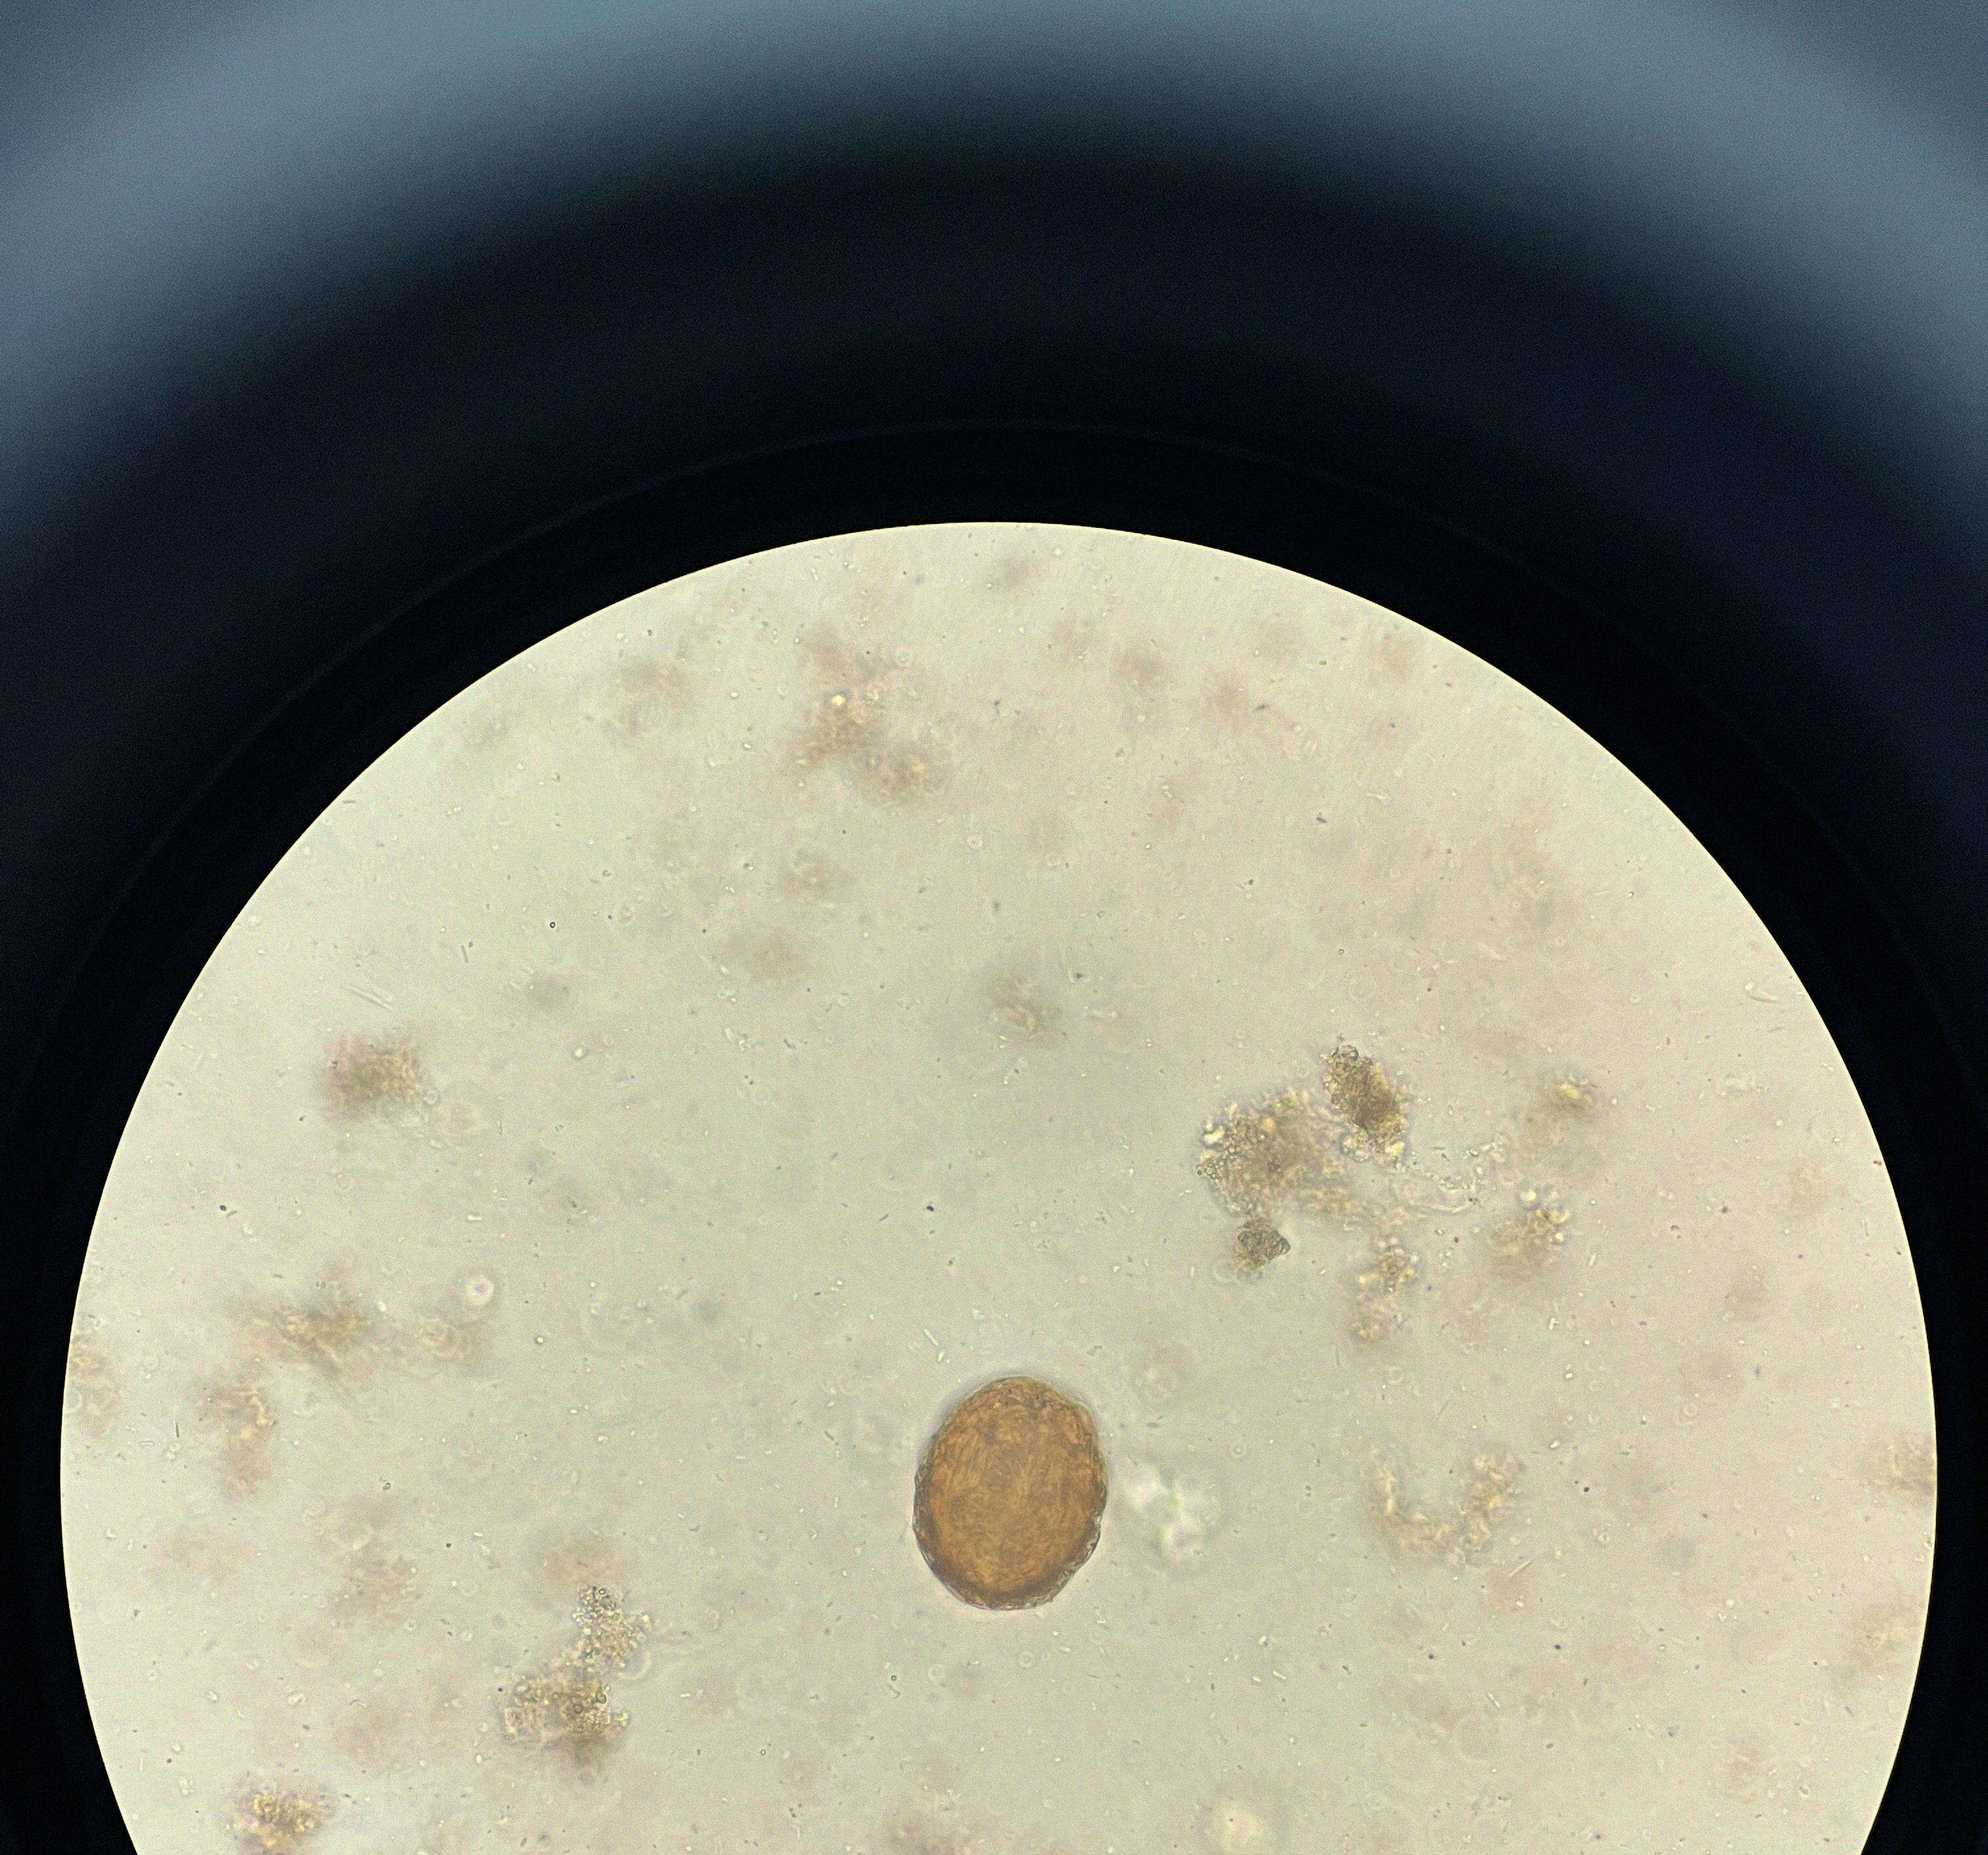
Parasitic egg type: Ascaris lumbricoides